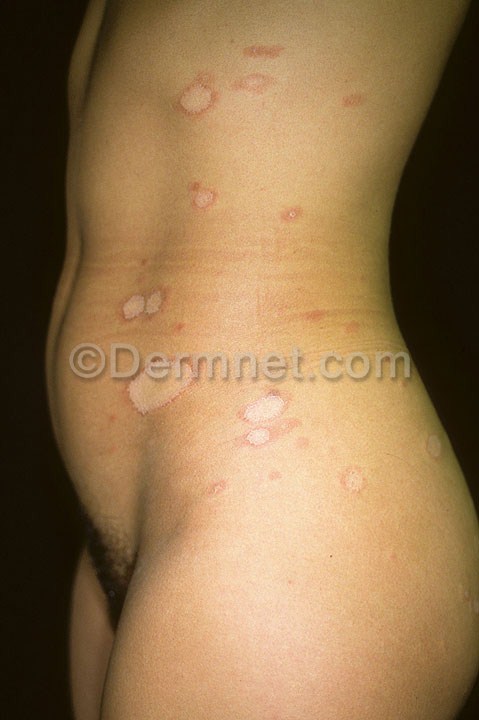
Disease: Psoriasis pictures Lichen Planus and related diseases